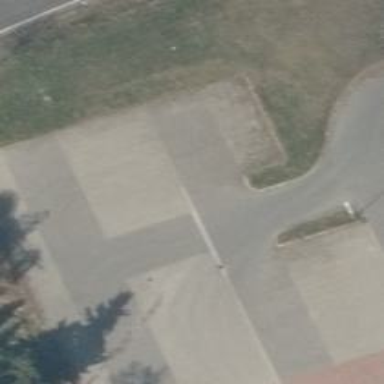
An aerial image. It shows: Concrete parking aisle as service road.